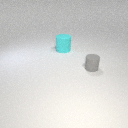
small gray rubber cylinder in front of large cyan rubber cylinder